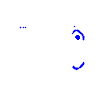
Particle: pion